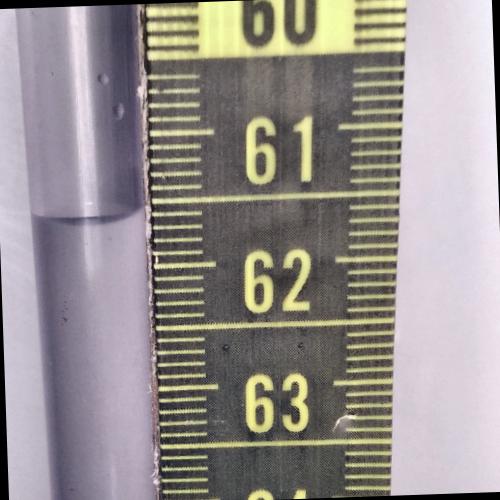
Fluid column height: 61.6 cm